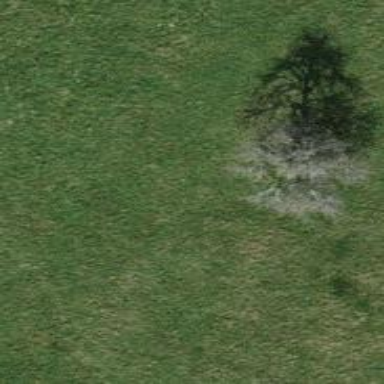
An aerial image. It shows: Agricultural area with deciduous broadleaved trees.